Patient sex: M
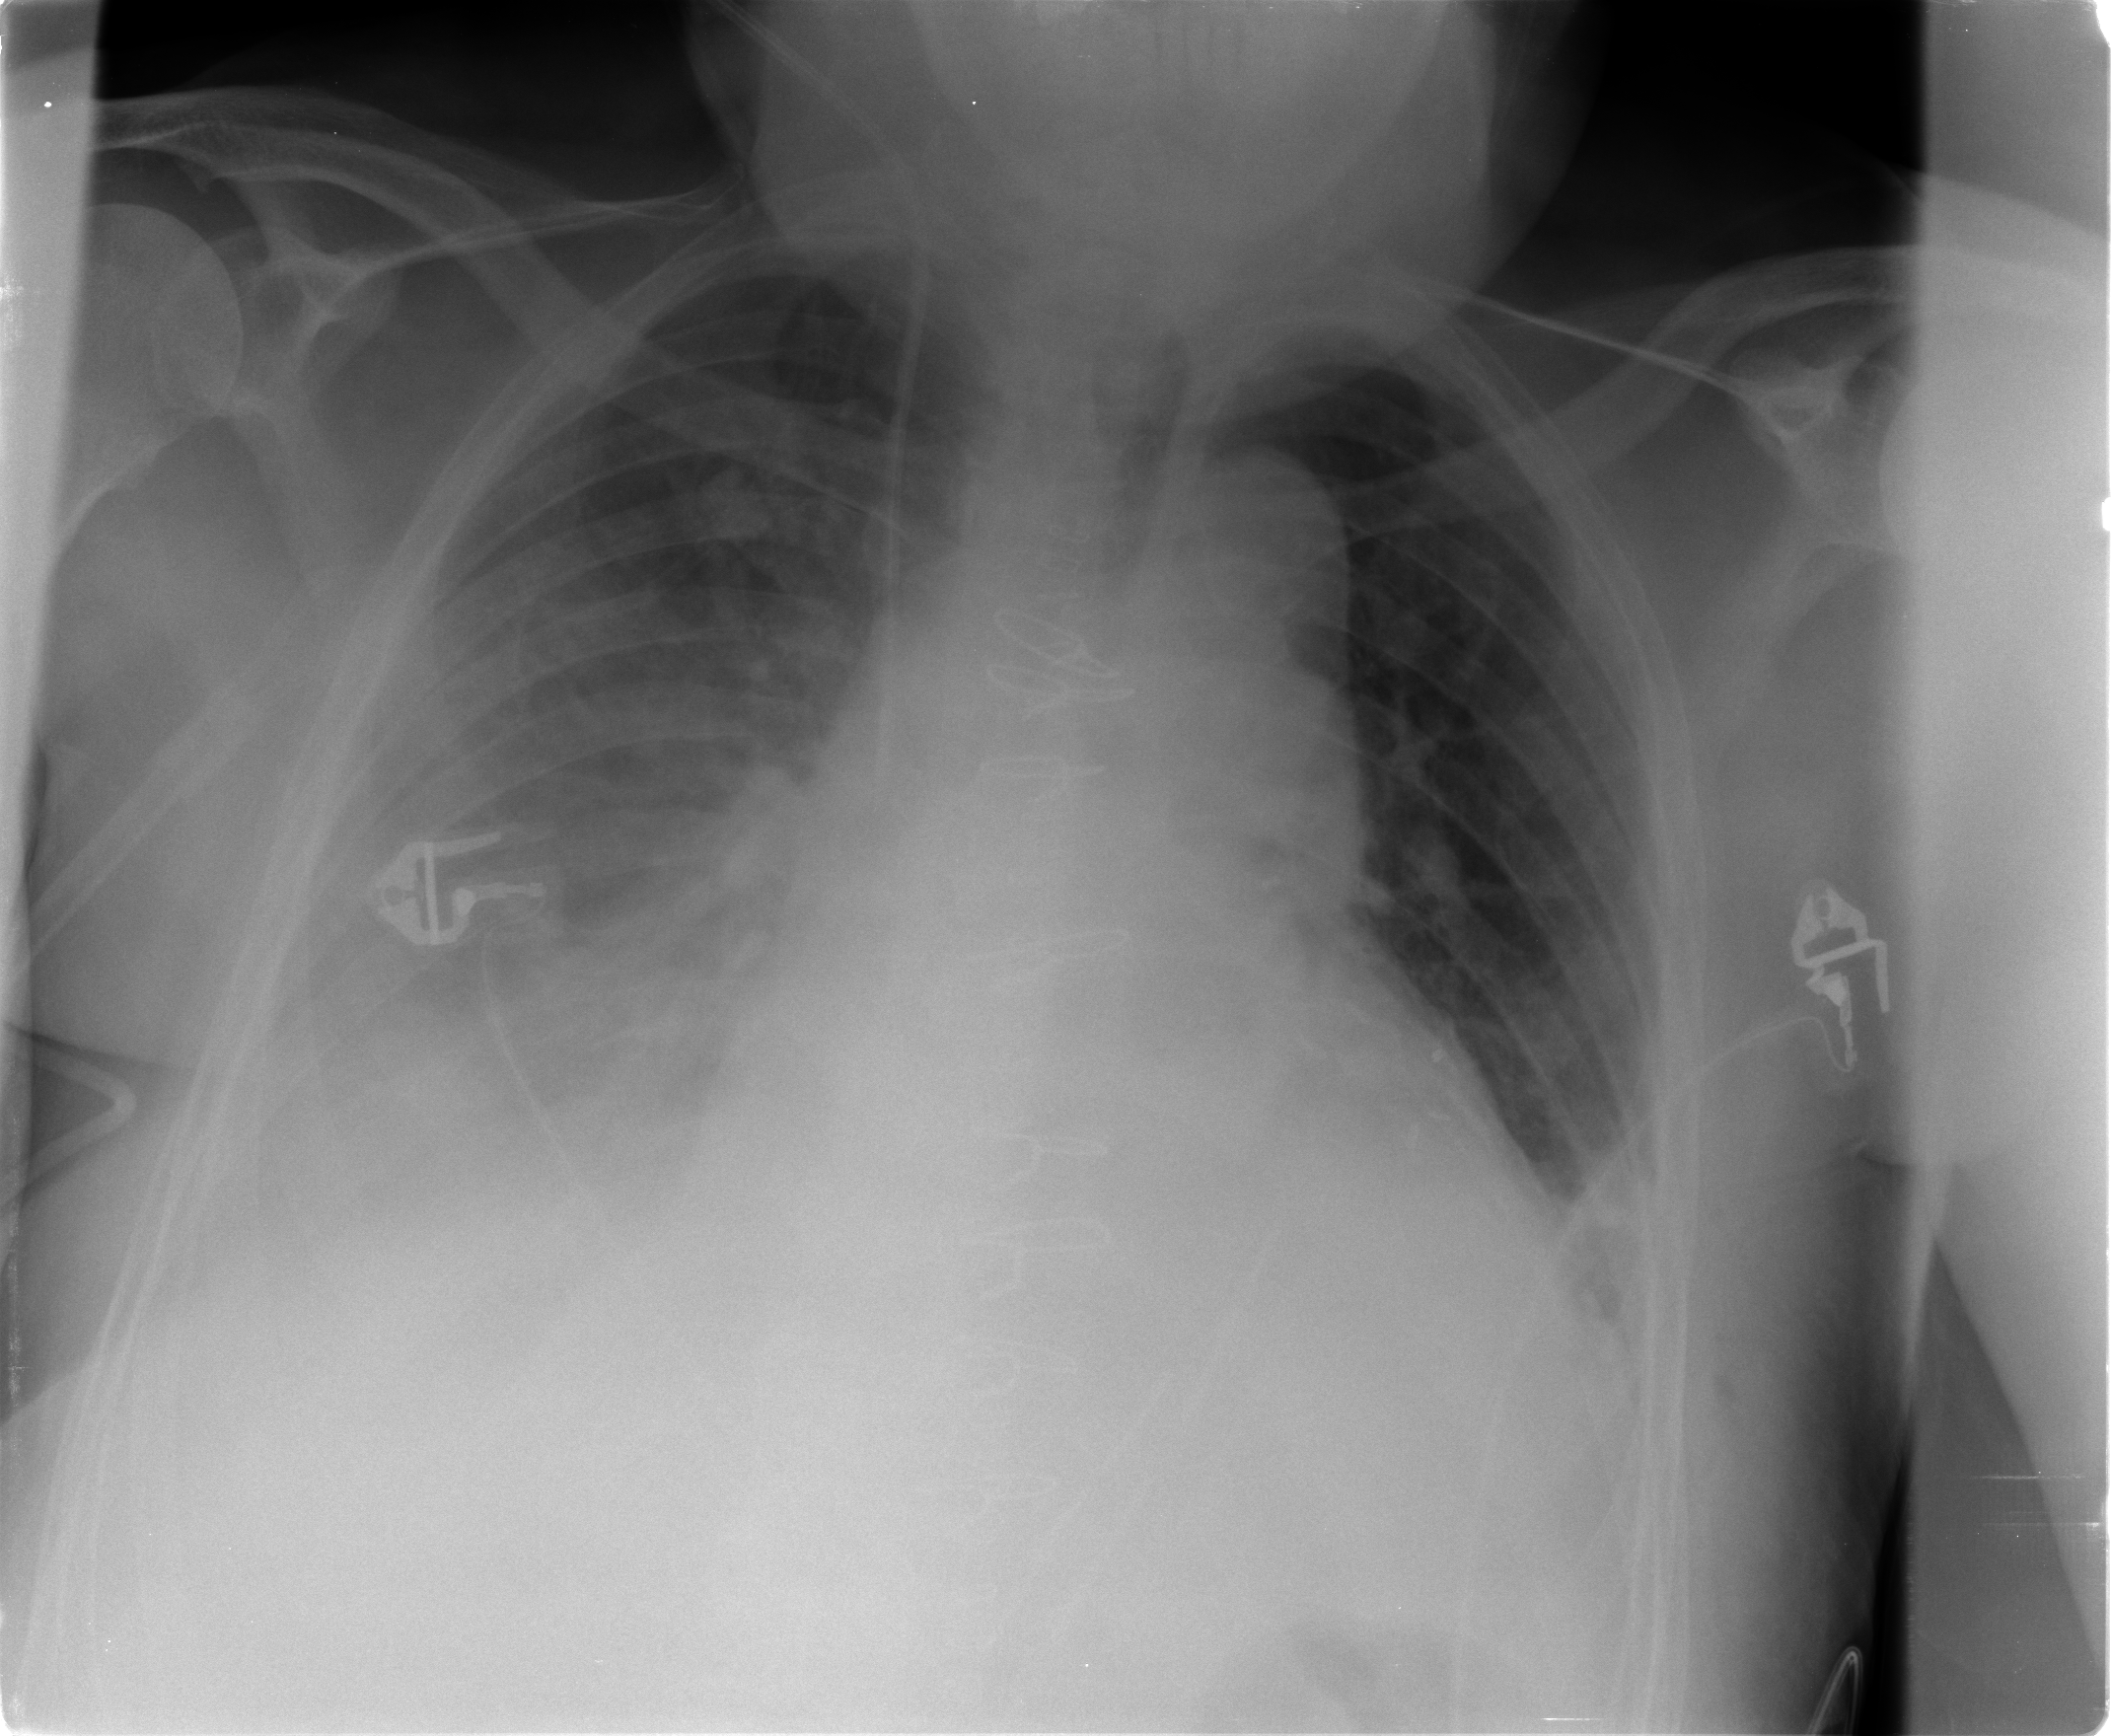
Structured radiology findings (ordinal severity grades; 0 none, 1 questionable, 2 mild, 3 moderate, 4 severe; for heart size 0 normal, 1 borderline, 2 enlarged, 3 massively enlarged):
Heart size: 0
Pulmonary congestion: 2
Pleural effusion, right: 3
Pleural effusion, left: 2
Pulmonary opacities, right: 0
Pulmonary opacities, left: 0
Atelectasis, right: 2
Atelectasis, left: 2